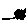
Label: bird